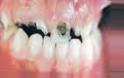
Condition: Caries